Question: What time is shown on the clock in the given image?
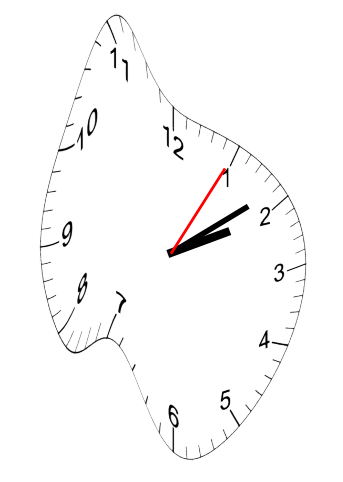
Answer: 02:09:05